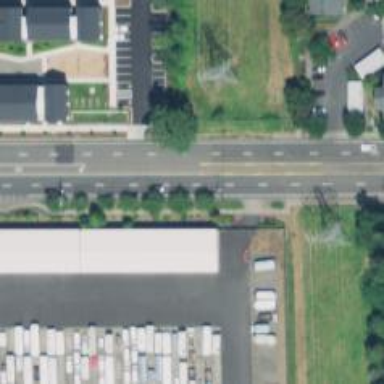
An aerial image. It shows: Secondary road with sidewalk on the left.